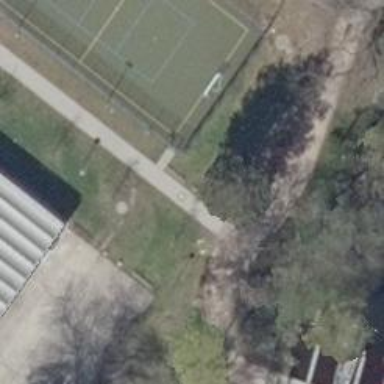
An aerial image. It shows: Compacted footway.